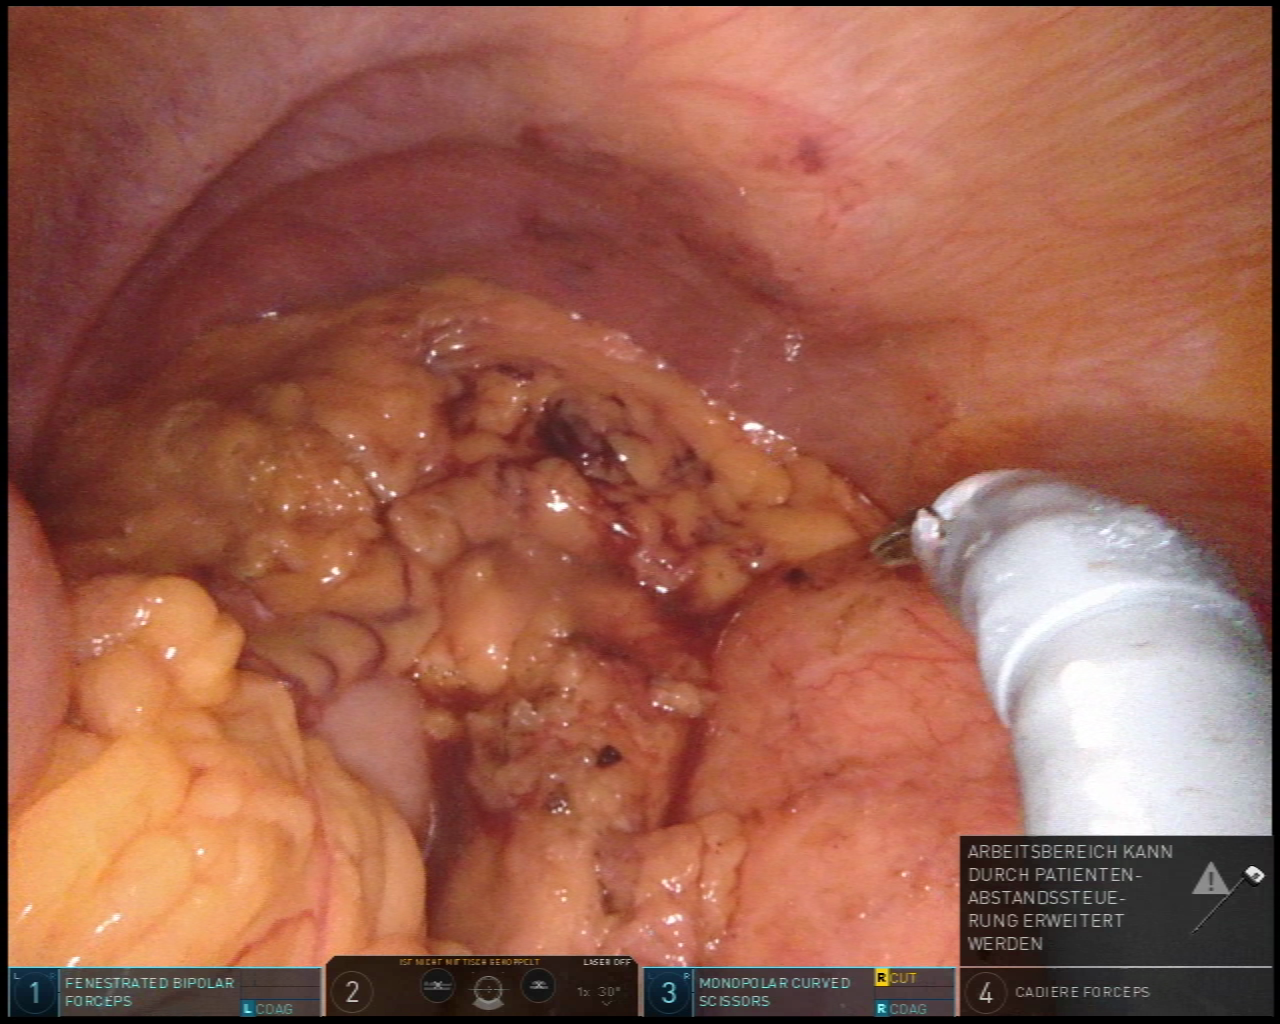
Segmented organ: stomach
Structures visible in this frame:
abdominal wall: yes
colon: yes
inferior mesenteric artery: no
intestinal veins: no
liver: no
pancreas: yes
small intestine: no
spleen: no
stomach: yes
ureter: no
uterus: no
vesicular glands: no